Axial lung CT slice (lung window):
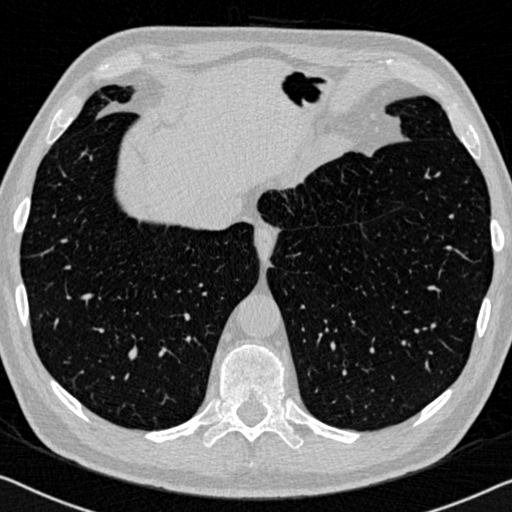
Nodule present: no